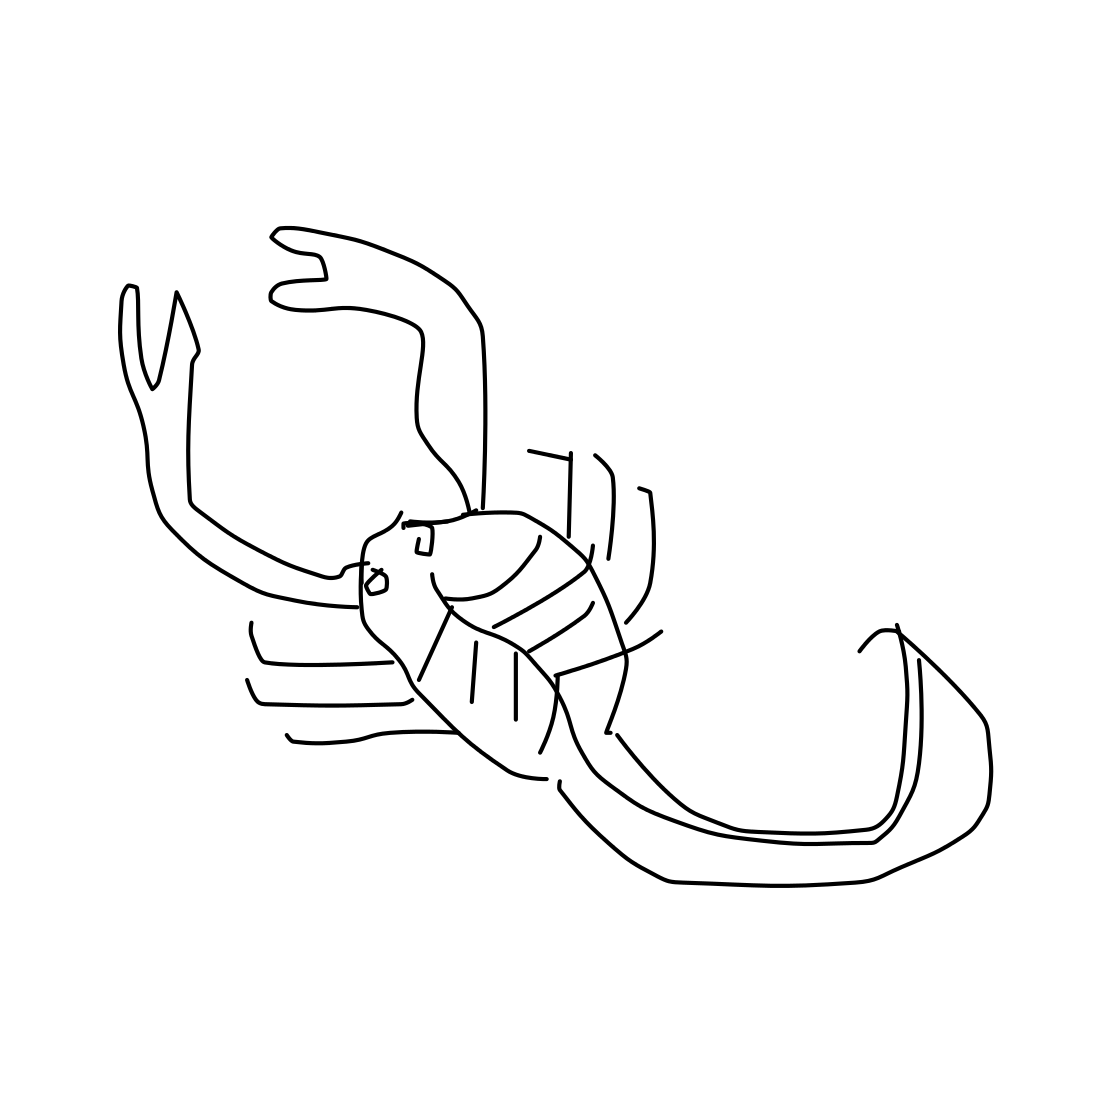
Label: scorpion